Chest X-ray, AP view. Patient: 37 years old, sex F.
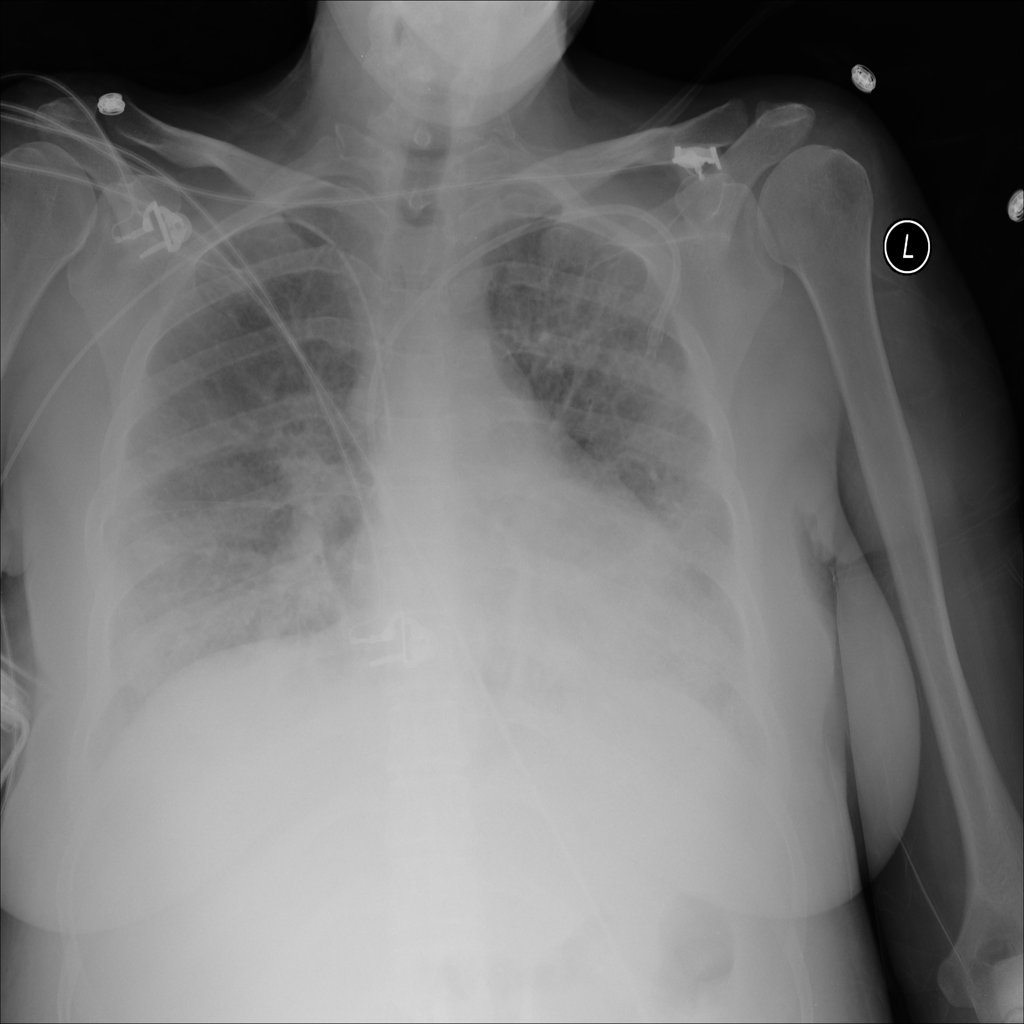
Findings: Infiltration